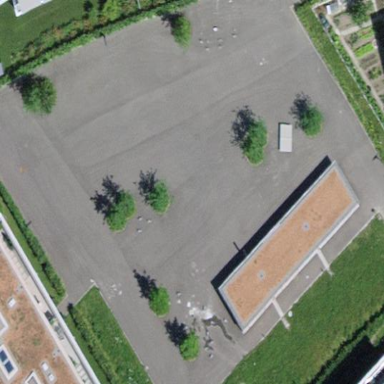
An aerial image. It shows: Playground area for leisure land.